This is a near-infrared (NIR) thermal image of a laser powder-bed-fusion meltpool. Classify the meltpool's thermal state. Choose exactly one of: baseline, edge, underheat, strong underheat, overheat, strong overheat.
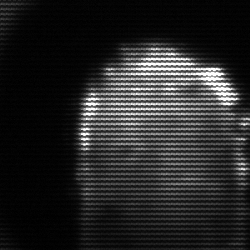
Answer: baseline